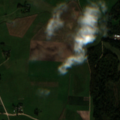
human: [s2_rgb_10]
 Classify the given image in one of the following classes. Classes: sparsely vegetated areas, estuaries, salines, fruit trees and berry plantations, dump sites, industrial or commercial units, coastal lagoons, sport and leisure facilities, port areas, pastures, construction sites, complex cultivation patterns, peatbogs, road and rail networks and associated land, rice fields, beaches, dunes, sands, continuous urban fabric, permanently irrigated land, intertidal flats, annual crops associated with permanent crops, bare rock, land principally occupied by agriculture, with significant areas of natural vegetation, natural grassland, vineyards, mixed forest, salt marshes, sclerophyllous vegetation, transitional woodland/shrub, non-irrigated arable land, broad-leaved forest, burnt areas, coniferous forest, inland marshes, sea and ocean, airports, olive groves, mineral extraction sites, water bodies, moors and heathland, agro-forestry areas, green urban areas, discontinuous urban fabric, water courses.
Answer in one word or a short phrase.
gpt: non-irrigated arable land, pastures, complex cultivation patterns, broad-leaved forest, mixed forest